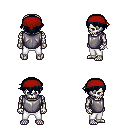
a pixel art fantasy rpg character, male body template, skeleton, steel chest armor, white pants, raven short bangs hairstyle, red bandana, bracelets, four views (front, back, left, right), 2x2 character sprite sheet, small pixel art, hard edges, no anti-aliasing